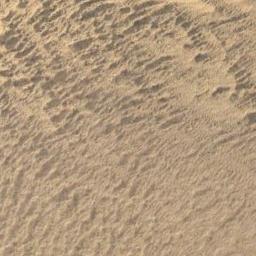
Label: desert